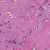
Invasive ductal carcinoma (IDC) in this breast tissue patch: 1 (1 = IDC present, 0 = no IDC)